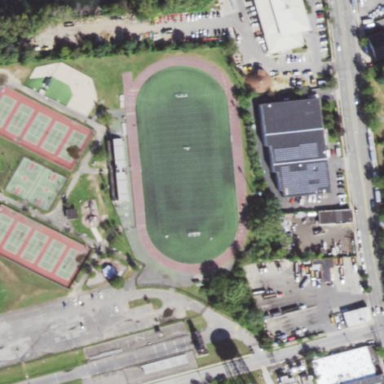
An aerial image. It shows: American football pitch.